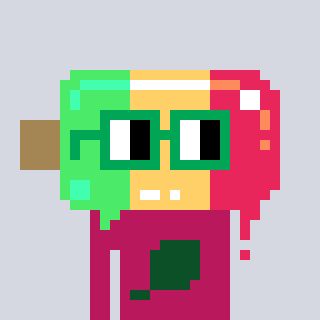
a pixel art character with square green glasses, a icepop-shaped head and a darkpink-colored body on a cool background